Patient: sex M, age 46
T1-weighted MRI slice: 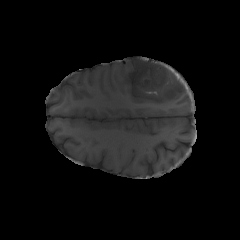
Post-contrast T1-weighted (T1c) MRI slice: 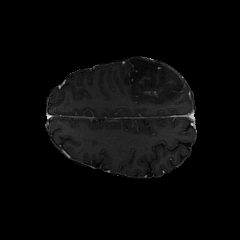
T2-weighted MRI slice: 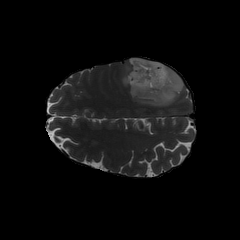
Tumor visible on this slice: yes
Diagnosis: Astrocytoma, IDH-mutant
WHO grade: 3